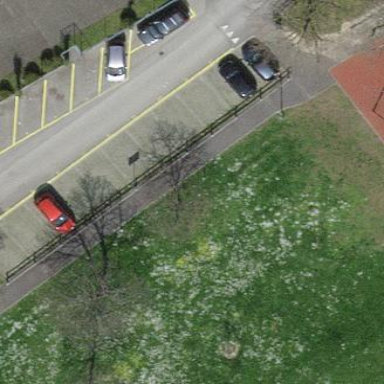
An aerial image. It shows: Street side parking area.